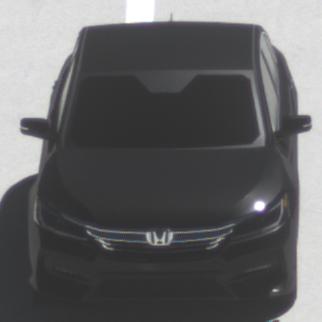
Make: Honda
Model: Accord Hybrid
Detailed model: 9. Generation
Model produced from: 2015
Model produced until: 2019
Doors: 4
Color: black
Road condition: dry road
Daytime: midday
Contrast: high contrast